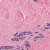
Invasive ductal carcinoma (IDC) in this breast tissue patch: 1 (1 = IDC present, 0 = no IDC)